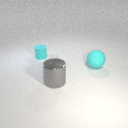
large gray metal cylinder to the right of small cyan rubber cylinder